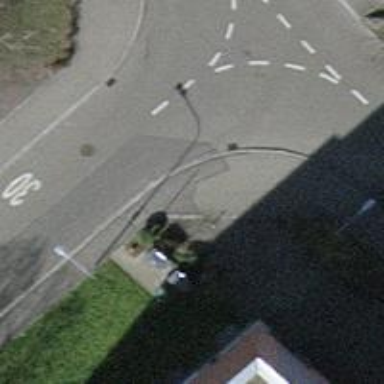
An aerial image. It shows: Bollard barrier.